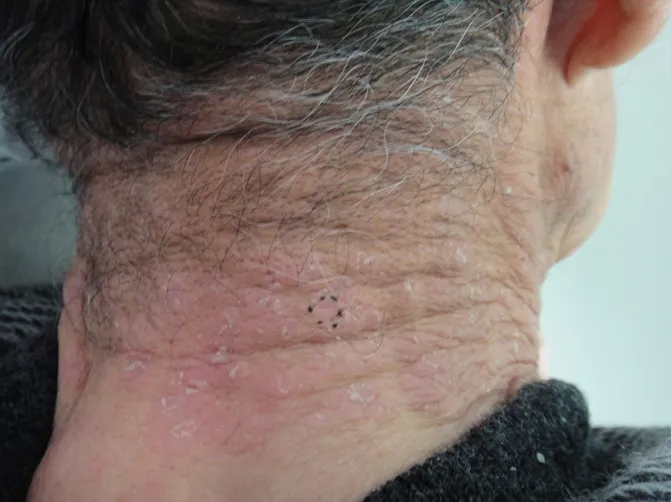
six weeks after the re-administration of bosutinib, cutaneous lesions reappeared and aggravated at the same site.
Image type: medical_photograph (skin_photograph)